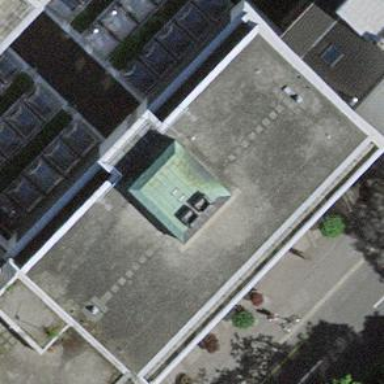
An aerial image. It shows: Building with flat roof.